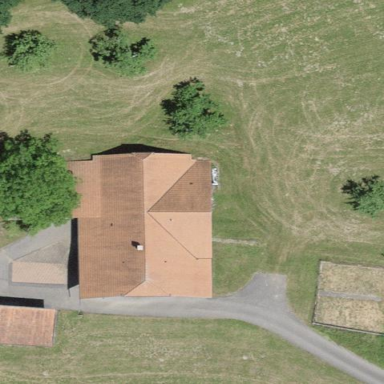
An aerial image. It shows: Farm building.